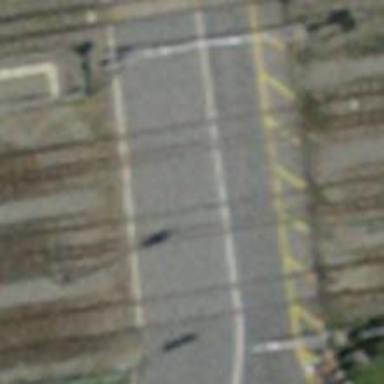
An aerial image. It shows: Level crossing with double half barrier.